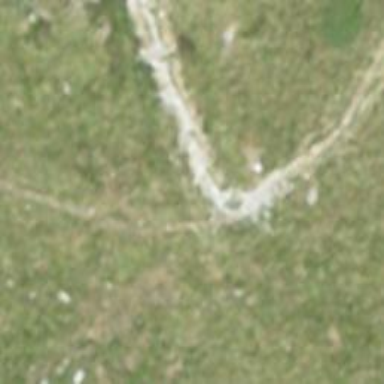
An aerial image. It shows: Path on the ground.